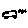
Label: car